八年级 · 度量几何学
如图, 等边三角形 $\mathrm{ABC}$ 的边长为 $4, \mathrm{AD}$ 是 $\mathrm{BC}$ 边上的中线, $\mathrm{F}$ 是 $\mathrm{AD}$ 边上的动点,

$\mathrm{E}$ 是 $A C$ 边上一点. 若 $A E=2$, 当 $E F+C F$ 取得最小值时, 则 $\angle E C F$ 的度数为 ( ).

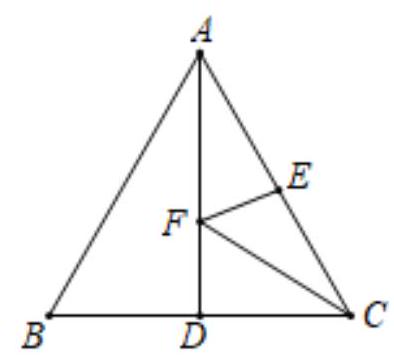
$15^{\circ}$
B. $25^{\circ}$
C. $30^{\circ}$
D. $45^{\circ}$
答案: C